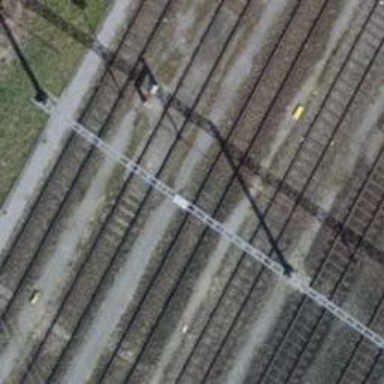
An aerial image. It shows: Single-track electrified railway siding with contact line for service.